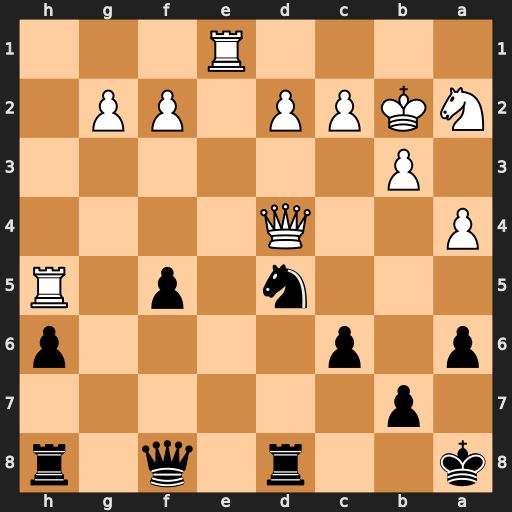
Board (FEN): k2r1q1r/1p6/p1p4p/3n1p1R/P2Q4/1P6/NKPP1PP1/4R3
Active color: b
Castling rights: -
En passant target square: -
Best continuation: Nf6 Qh4 Nxh5